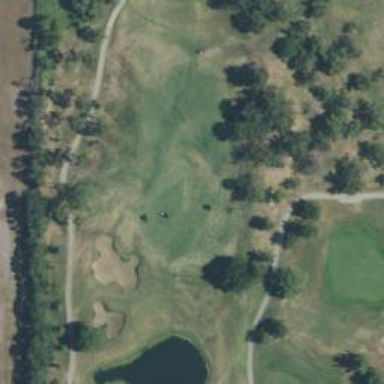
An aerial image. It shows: Golf hole.